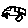
Label: car